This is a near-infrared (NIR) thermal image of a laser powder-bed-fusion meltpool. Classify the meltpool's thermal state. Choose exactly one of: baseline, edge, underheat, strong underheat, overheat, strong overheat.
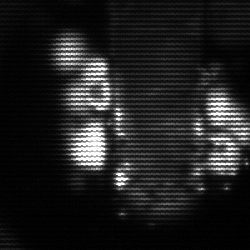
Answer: strong underheat